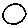
Label: circle